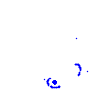
Particle: kaon